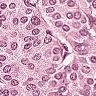
Metastatic tissue present: yes